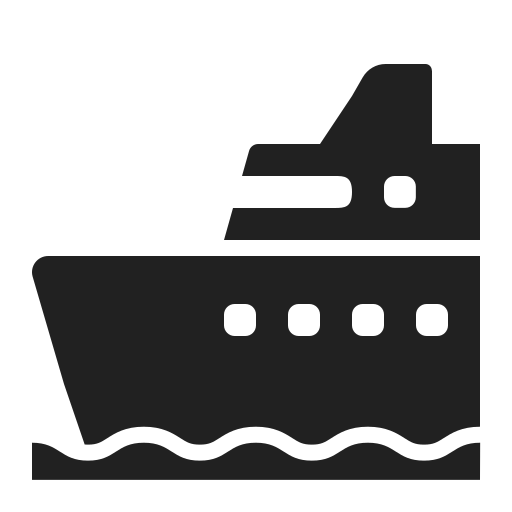
ship high contrast